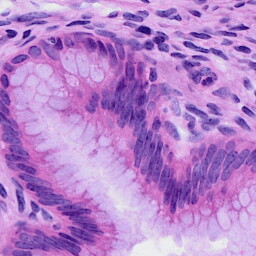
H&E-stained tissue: Cervix